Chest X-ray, PA view. Patient: 76 years old, sex M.
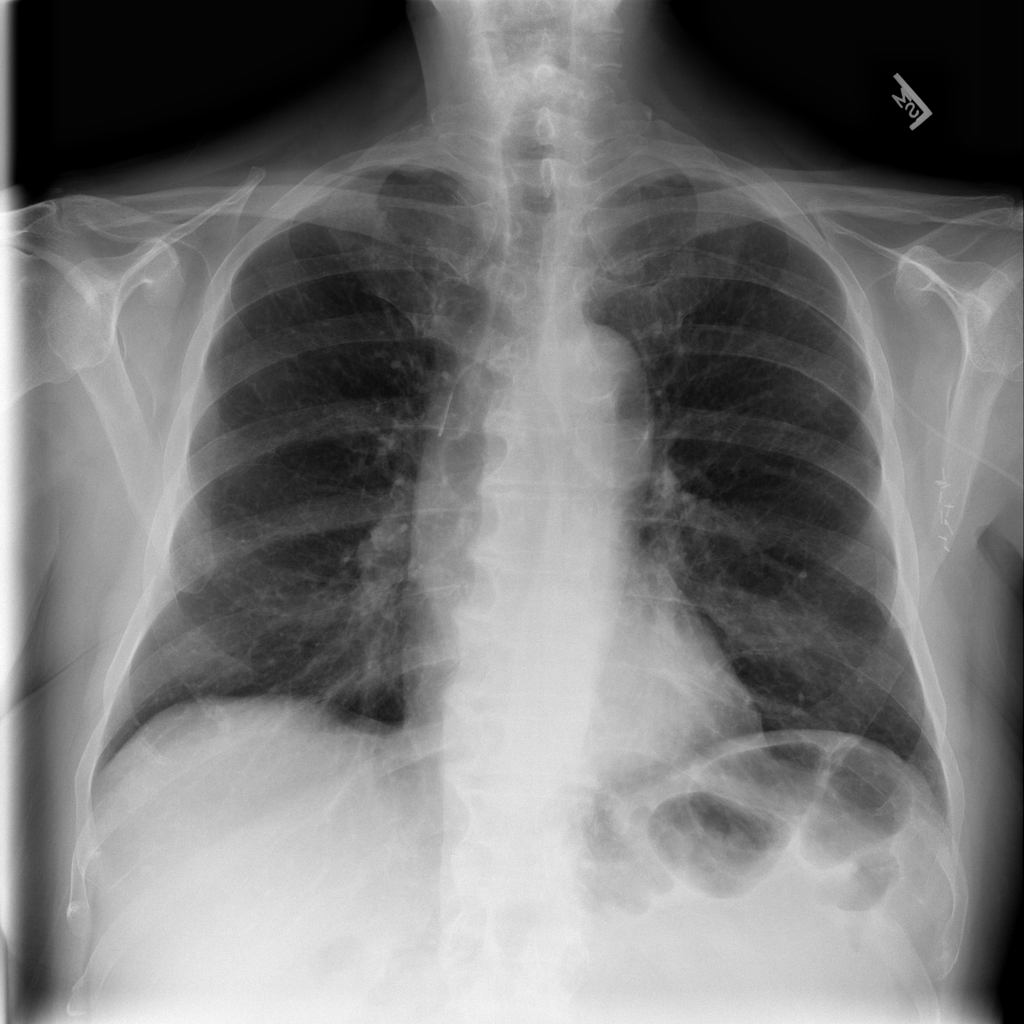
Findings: Infiltration